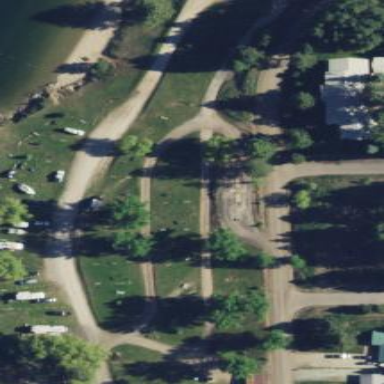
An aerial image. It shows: Campsite designated for tourism.